Question: I try to save my data to parse.com. I have already pre-made a class in parse.com named 'SomeClass'. This has a column named 'mySpecialColumn' with a datatype of String.
This is the code I try to save data with:
'''
var groupObject = PFObject(className: "SomeClass")
groupObject.addObject("aaa", forKey: "mySpecialColumn")
groupObject.saveEventually()
'''
If I run this I get:
Error: invalid type for key mySpecialColumn, expected string, but got array (Code: 111, Version: 1.6.0)
This is how my core at parse.com look like:

Anyone know why I get this error? I have also tried to to it the lazy way and not pre-make the data class and just create it on the fly, but then it creates all columns as data type Array.
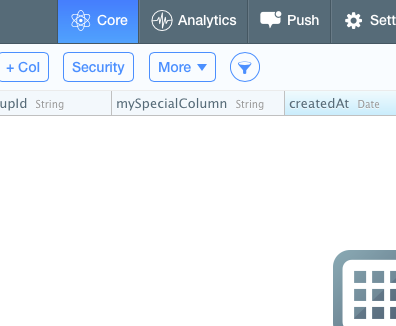
Answer: The <URL> method is used to append a new object in the array corresponding to the given key. Saving fails because you're trying to save an array where a string is expected.
You have to use <URL> instead